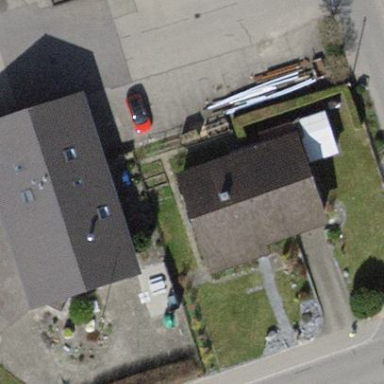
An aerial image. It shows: Simple and straightforward house.